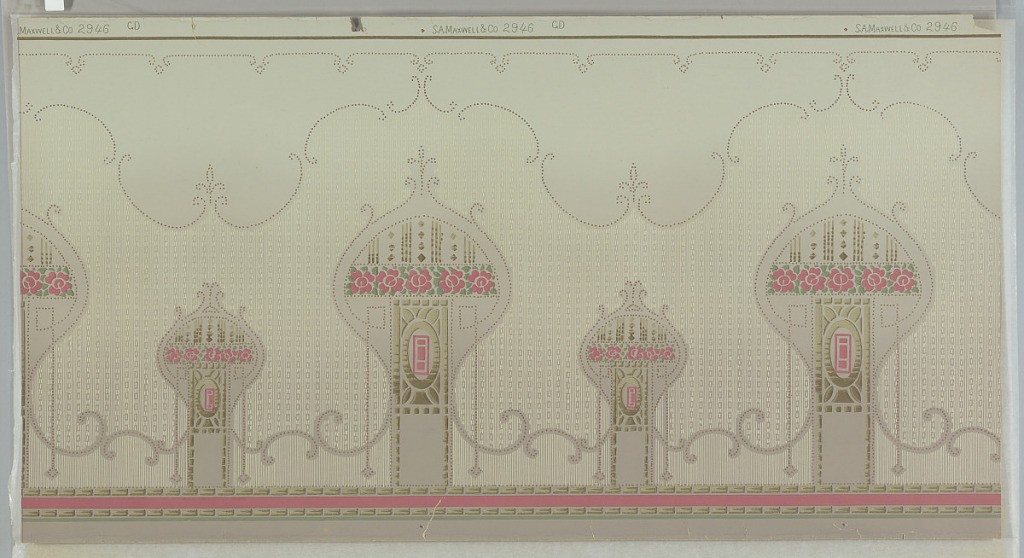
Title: Frieze
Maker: S.A. Maxwell & Co.
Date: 1905–1915
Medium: Machine-printed paper
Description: Mission style. Repeating design of alternating large and small mosque or onion-shaped motifs filled with floral and geometric motifs. Narrow band of floral and foliage across medallions. Scalloped beading in upper third. Narrow band of salmon-color across bottom edge. Printed in tan, brown, salmon-color and green on light patterned background. Grounding shades from darker grey to light grey (bottom to top).
Printed in selvedge: "Maxwell & Co. 2946 GD"